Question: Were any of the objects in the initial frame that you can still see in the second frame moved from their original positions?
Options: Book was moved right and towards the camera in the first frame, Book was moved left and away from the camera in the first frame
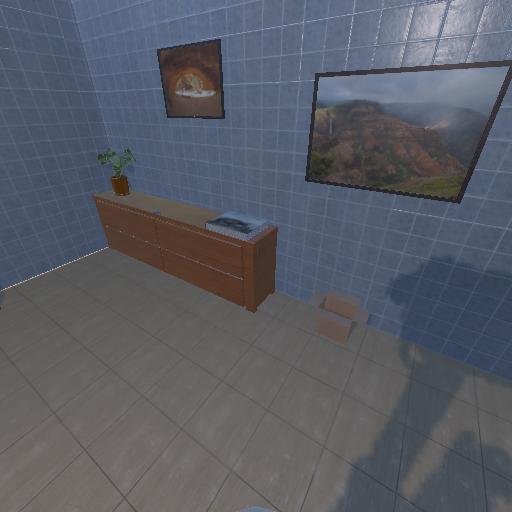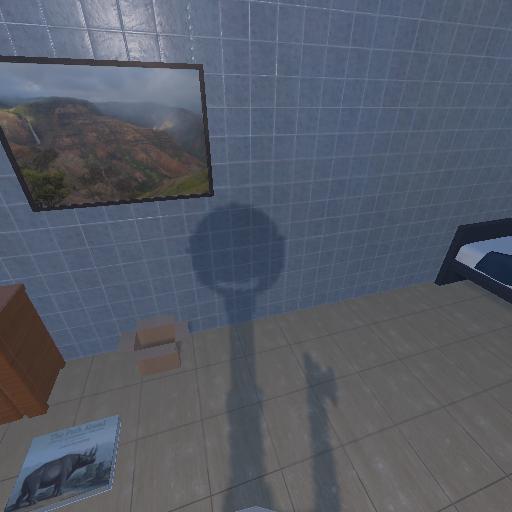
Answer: Book was moved right and towards the camera in the first frame